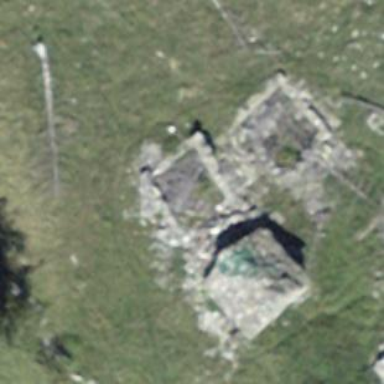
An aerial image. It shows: Historic building in ruins.